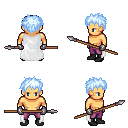
a pixel art fantasy rpg character, male body template, human, tanned skin, white cape, magenta pants, white cyan bedhead hairstyle, metal gloves, black shoes, spear, four views (front, back, left, right), 2x2 character sprite sheet, small pixel art, hard edges, no anti-aliasing